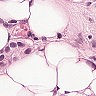
Metastatic tissue present: yes